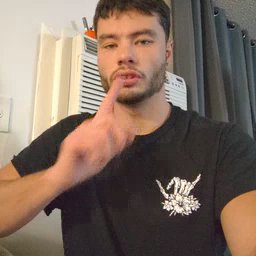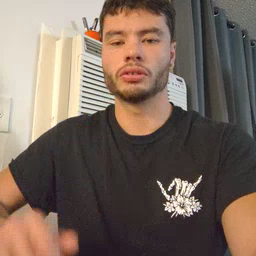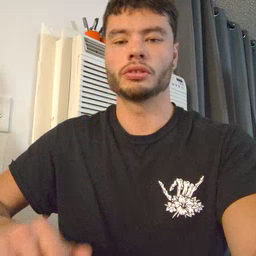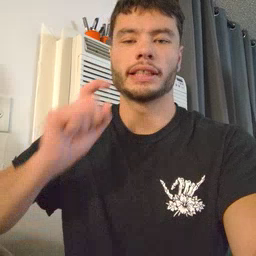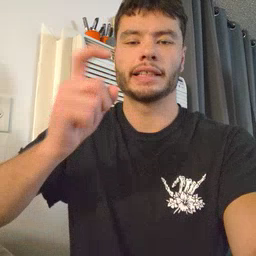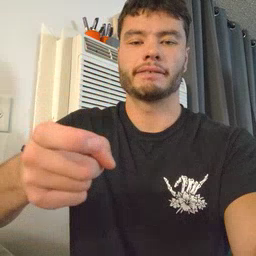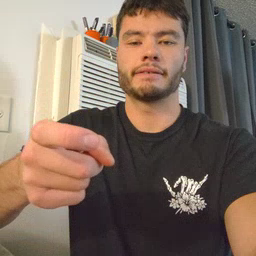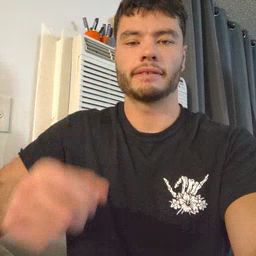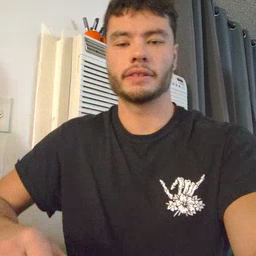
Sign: gift